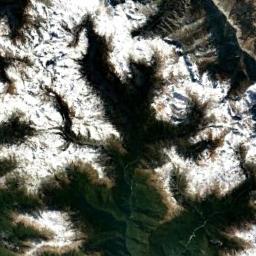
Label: snowberg